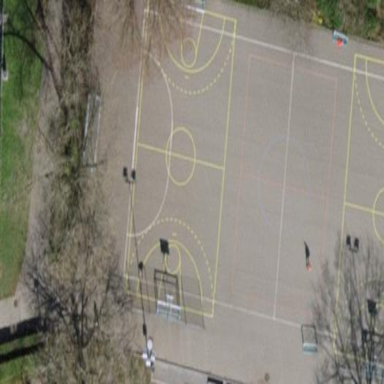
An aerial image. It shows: Multi-sport pitch with asphalt surface.